Question: >
I have to modernize an application written in FORTRAN that, in short, is responsible for demographic projections through years. As such, I have an initial population given as an input. This initial population is categorized by years of age, that is, the sum of all numbers per year of age represents the total population for this year.
Let's take a look on data for a few seconds.
'''
Year: 2009
Age 0: 43786.0000
Age 1: 42997.0000
Age 2: 42656.0000
...
Age 99: 2439.0000
'''
Then, we have to project year 2010 according to certain death rate set the same way as this above-mentioned initial population, except that it includes rates instead of totals per year of age.
'''
Year: 2009
Age 0: 0.000213345
Age 1: 0.000212543
Age 2: 0.000201938
...
Age 99: 0.<PHONE>
Age 106: 0.50000000
'''
The idea is to group these entities under classes. I have already designed one, and I wonder whether it could be improved in some ways.
>
To simplify design and to embed statistical calculations within object classes so that it is more easily testable and mockable when required.
>

I feel like it can be improved. For your information and ease of readability, here's a index of the French terms used in the diagram:
'''
TauxFeconditeAnnuel -> Annual Fecondity Rate
TauxMortaliteAnnuelle -> Annual Death Rate
PopulationAnnuelle -> Annual Population
SoldeMigratoireAnnuel -> Annual Net Migration
StatistiqueAnnuelle -> Annual Statistic
StatistiqueAnnuelleParSexe -> Annuel Statistic per Sex
'''
My reflections are about whether or not to include a Death Rate class instance within a PopulationAnnuelle class. There exist death rates for initial population year and the next 96 years of projection. Besides, an annual population has to have its death rate, and an annual population is not obliged to exist for me to have a death rate for this year.
Let's say I have the initial population for 2009, I have not yet projected population for 2010, 2011, 2012, etc. until year 2105. Yet, I have death rate projections for all of these years, and population growth is based on these mortality rates to determine what population remain alive, and how many deaths we got, etc.
I thought of putting the PopulationAnnuelle class as the base class for my model, though I feel like StatistiqueAnnuelle is more suitable for the job, then making PopulationAnnuelle inherit from it.
>
1. What are your thoughts on the about my concerns?
2. What is the best design based on what I wish to accomplish?
3. Should I use StatistiqueAnnuelle as the base class/interface and make the others like TauxMortalite, PopulationAnnuelle, etc. derive from it, a bit like it is now designed?
Any acceptable thoughts will be upvoted personally by me. The most accurate and helping answer will be accepted as the answer to my question.
Thanks for your kind help and support! =)
>
A common possible use case/scenario would be to plan the needs for pension plans based upon population growth. After the amount of people has been "predicted", you may calculate the number of persons who will contribute to the pension plan and the people who will retire, then estimate the funding needs the contributors will need to pay so that the pension plan funds will have enough money to pay the pensions for them later when they retire and so forth.
Another possible common scenario would be insurances company. Based on population growth, statistics about the insurance usage would allow the company to predict the needs of their funding sources and establish the monthly payment for a given coverage amount based on accident refunds versus input monthly payments per age, let's say for car insurance for instance.
This exercise is called valuation.
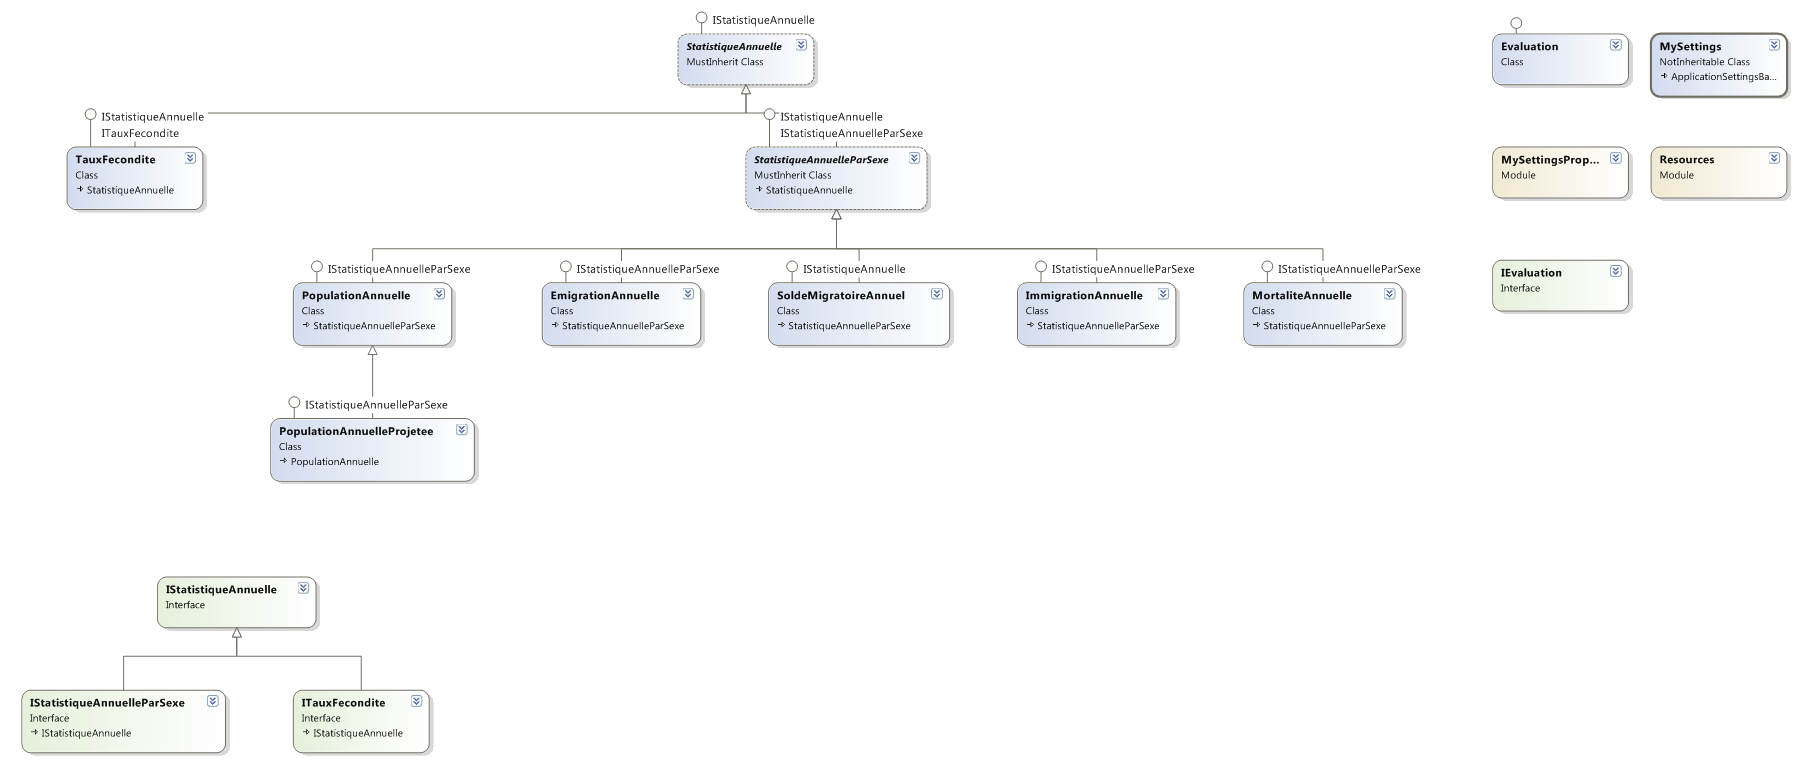
Answer: Some initial thoughts:
- - -
> My reflections are about whether or
not to include a Death Rate class
instance within a PopulationAnnuelle
class.
A death rate seems to me to be a sub-class of a broader concept (rate?) - a modifier or influence on the data; for that reason I would probably not explicitly include it in the PopulationAnnuelle. An alternative view would be to have population data passed into a "rate" modifier rather than embedding it in the population.
Yes - just thinking it through - I think you'd want to keep your concerns as cleanly separated as possible. This is why I asked about the significant scenarios you need to cater for - for example I can see you wanting to do lots of things with the PopulationAnnuelle where the death rate is not needed or even desirable.
> If I understand correctly, both the
PopulationAnnuelle and
MortaliteAnnuelle are derived from
let's say a StatistiqueAnnuelle class
Hmmm - why? Two things to consider... Firstly, are you 100% certain that for the life of the application you'll only ever need to deal in units of years? Building the concept of a year so heavily into the code isn't something you'd want to do lightly.
Secondly, I totally get the logical idea that yearly statistics include deaths and a total population - but I'm not sure you'd reflect that in class structure via inheritance (?) (Not saying you can't - you've spent way longer thinking about this than I have). Apart from reflecting a particular mindset what does the inheritance actually give you (vs what will it do to you)?
> My idea of grouping them was to simply
ask the PopulationAnnuelle class for
next year population growth, and that
it would have returned it to me as a
new instance of PopulationAnnuelle
That sounds dubious: a class is asked to produce a new different instance of itself. I'd probably have a class / component "TrendPredictor" (?) that was passed in all the data it needed (or references to sets of data) and returned some object. If you then wanted to perform more trend prediction on that then I guess it would make sense to pass the same types in and out so it was easy to string operations together in any combination.
Th eonly other commpent I'd make is that I woudl see those input and outputs being pretty dumb (and therefore not needing much (if any) inheritance - they sound more like data structures than classes that offer rich functionality.